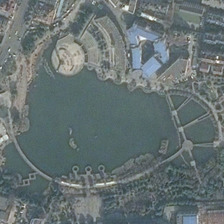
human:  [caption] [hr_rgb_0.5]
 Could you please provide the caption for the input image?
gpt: many green trees and buildings are around an irregular pond in a park .

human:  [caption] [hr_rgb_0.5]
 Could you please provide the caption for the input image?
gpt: many green trees and buildings are around an irregular pond in a park .

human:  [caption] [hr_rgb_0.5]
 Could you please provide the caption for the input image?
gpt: many green trees and buildings are around an irregular pond in a park .

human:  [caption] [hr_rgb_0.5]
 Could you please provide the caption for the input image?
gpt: many green trees and buildings are around an irregular pond in a park .

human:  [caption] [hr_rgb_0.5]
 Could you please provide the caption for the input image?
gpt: many green trees and buildings are around an irregular pond in a park .